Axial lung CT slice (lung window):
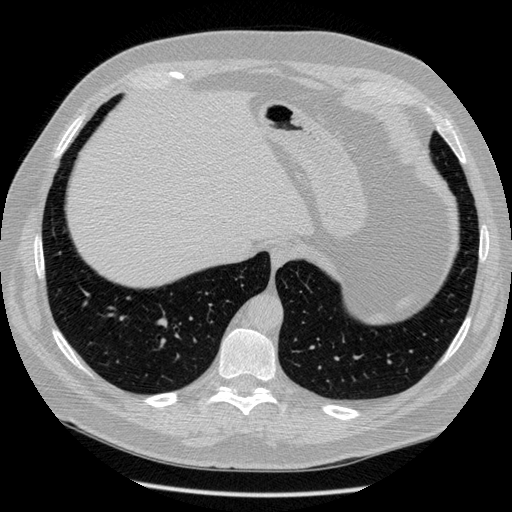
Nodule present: no